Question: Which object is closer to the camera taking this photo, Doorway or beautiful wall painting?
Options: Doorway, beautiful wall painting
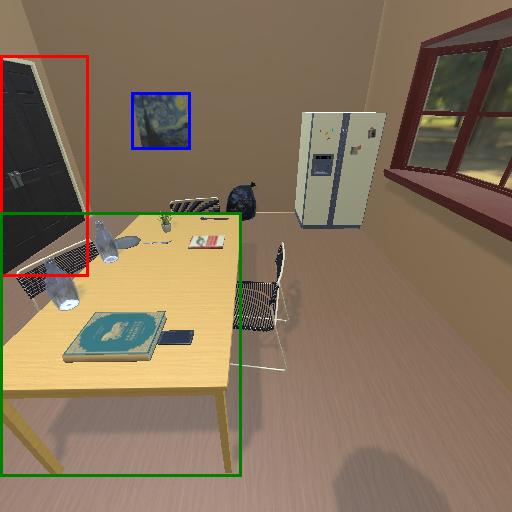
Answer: Doorway